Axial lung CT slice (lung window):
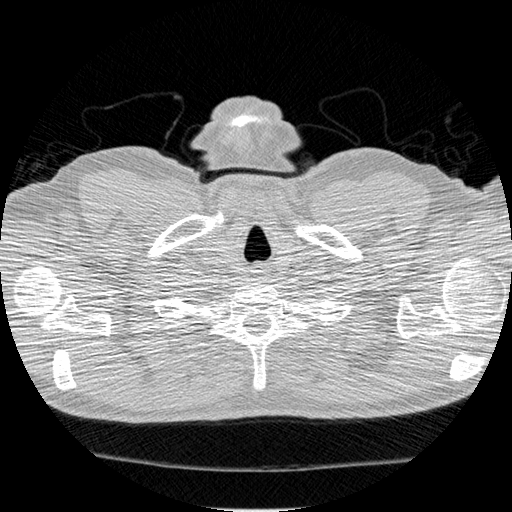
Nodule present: no